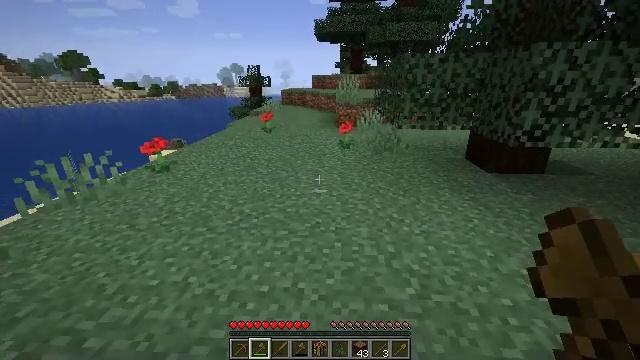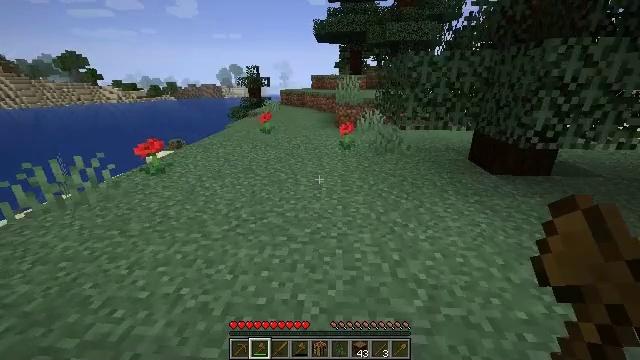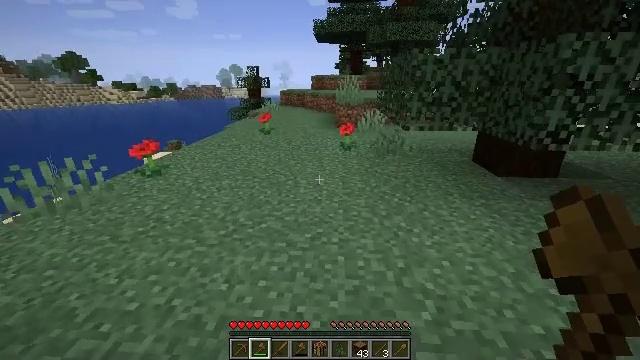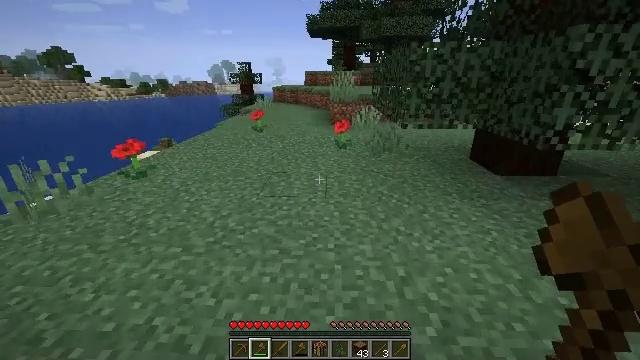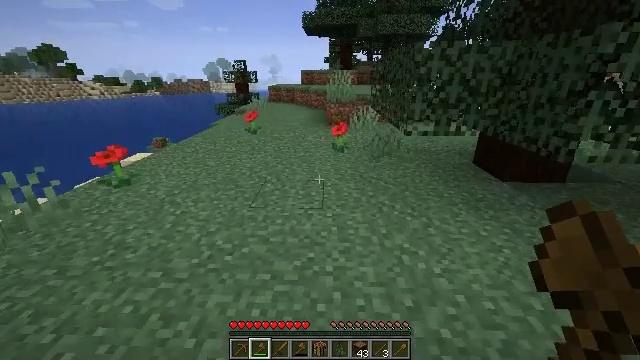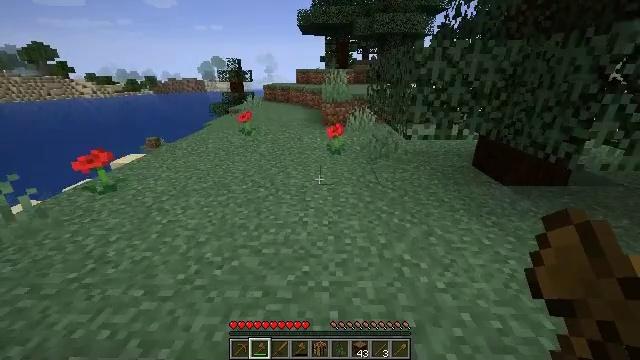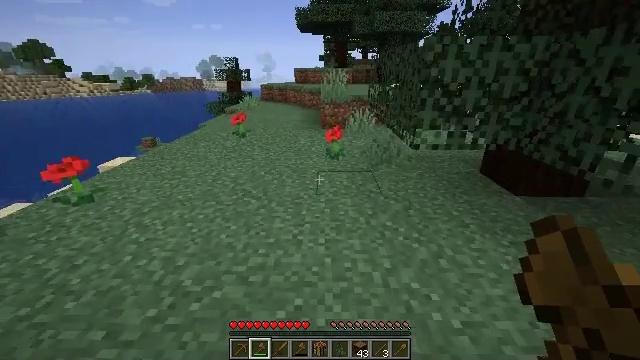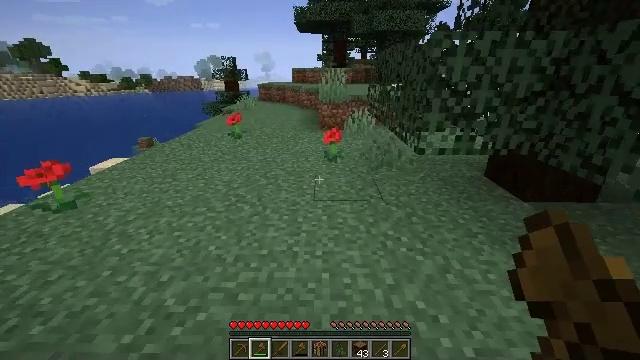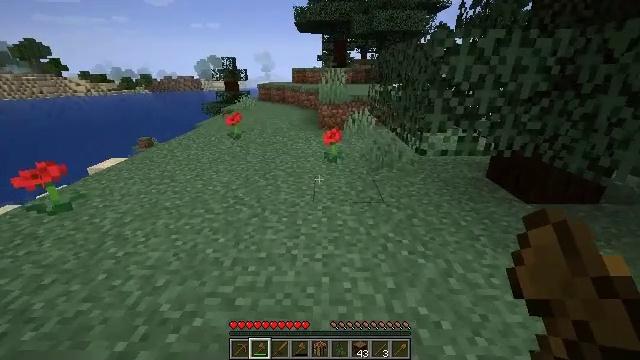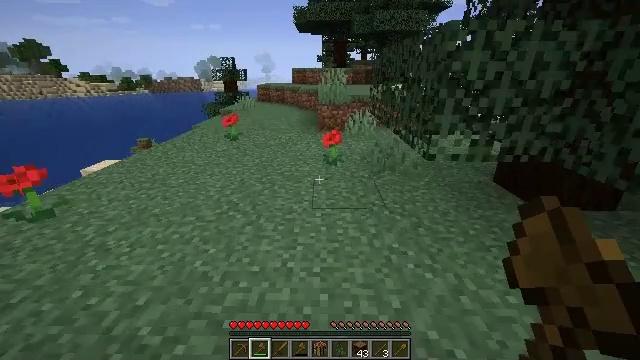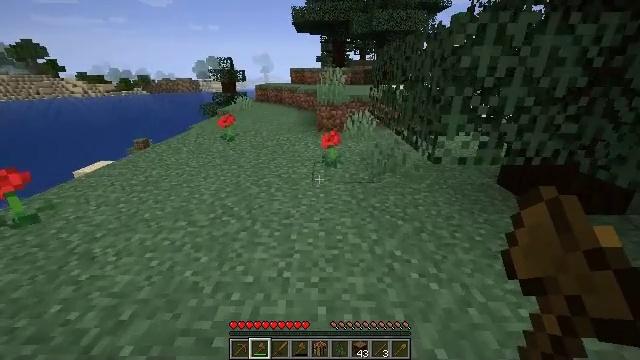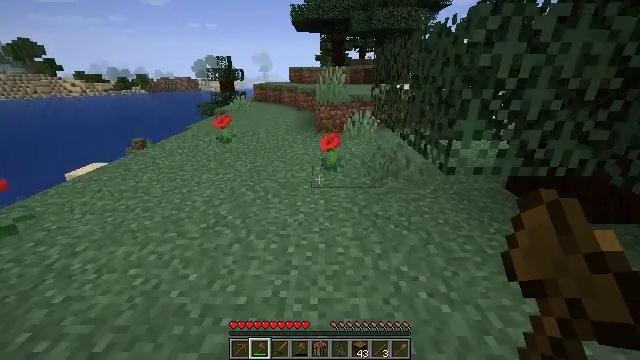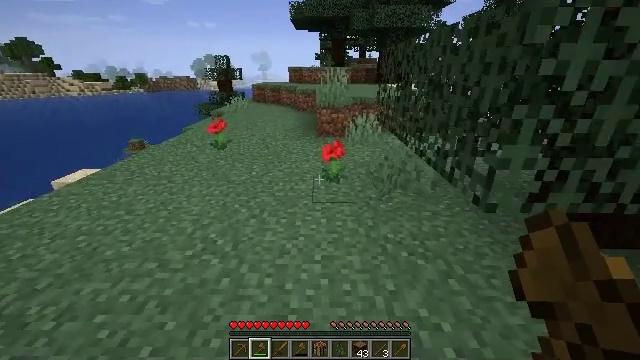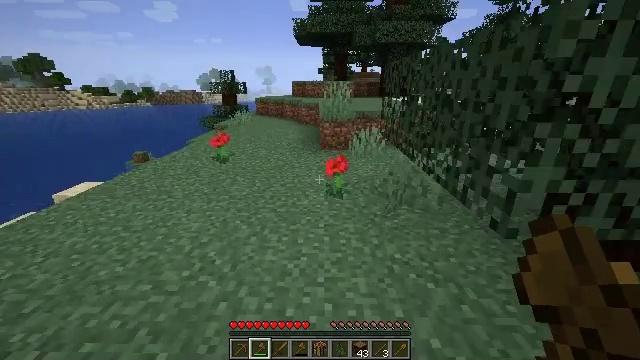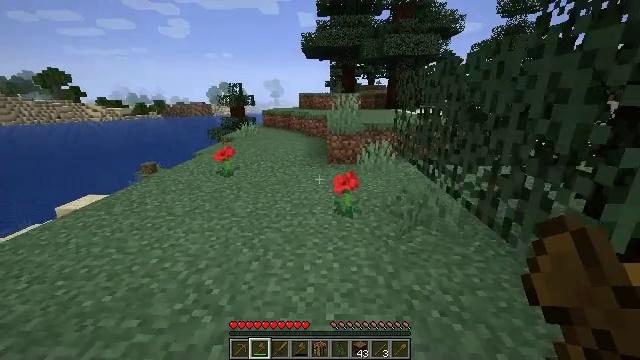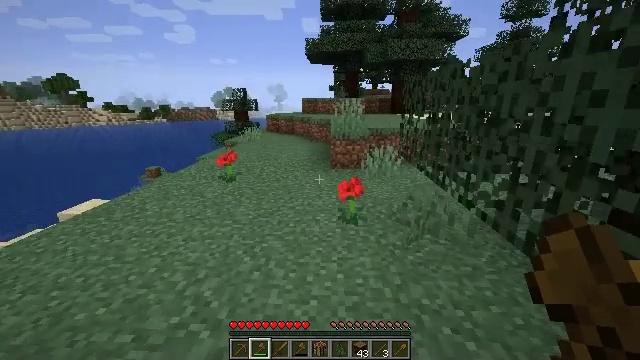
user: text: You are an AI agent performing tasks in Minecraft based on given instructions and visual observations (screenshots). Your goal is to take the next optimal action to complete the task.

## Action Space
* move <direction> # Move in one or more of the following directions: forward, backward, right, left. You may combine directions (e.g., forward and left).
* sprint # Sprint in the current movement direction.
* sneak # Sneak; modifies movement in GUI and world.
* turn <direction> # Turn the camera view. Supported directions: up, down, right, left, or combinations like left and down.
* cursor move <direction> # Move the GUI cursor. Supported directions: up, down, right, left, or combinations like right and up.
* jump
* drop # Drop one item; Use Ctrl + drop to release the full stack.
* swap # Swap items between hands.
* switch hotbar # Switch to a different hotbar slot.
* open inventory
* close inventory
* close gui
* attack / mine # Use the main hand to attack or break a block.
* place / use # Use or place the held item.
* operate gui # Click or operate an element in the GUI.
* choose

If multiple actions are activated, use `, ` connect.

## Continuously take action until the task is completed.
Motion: motion action
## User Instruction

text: Collect sand to make glass.
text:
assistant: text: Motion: move forward
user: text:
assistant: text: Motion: move forward
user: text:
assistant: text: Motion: move forward, turn right
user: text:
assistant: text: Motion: move forward
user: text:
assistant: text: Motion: move forward
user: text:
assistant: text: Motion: move forward
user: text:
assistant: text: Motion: move forward
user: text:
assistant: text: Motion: move forward
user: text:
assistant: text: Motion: move forward
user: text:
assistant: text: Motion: move forward
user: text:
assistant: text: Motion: move forward
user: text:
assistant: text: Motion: move forward
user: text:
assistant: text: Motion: move forward, turn up
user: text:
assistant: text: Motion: move forward, turn left and up
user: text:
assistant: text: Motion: move forward
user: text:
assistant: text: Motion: move forward
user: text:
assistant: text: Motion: move forward
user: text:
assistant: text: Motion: move forward
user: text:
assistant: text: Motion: move forward
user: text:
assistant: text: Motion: move forward
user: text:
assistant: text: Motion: move forward
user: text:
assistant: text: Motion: move forward
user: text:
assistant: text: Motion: move forward, turn down
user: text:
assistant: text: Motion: move forward
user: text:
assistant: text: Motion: move forward
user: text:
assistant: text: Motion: move forward
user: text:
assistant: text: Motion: move forward
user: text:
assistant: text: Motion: move forward
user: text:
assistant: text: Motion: move forward
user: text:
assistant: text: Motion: move forward, turn right and up